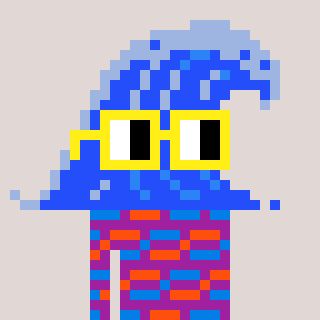
a pixel art character with square yellow glasses, a wave-shaped head and a magenta-colored body on a warm background